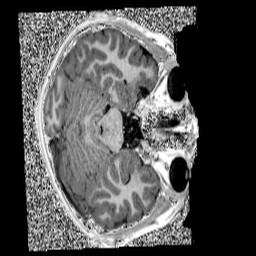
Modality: UNIT1
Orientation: axial
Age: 10
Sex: male
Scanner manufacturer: siemens
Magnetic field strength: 3 T
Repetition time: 4 s
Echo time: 0.00299 s